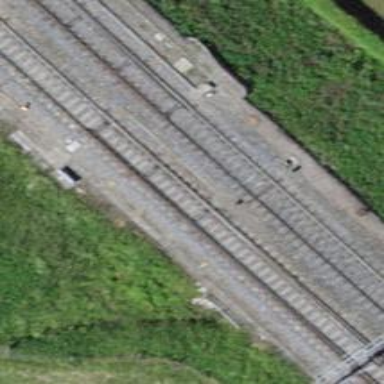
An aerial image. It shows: Railway switch.